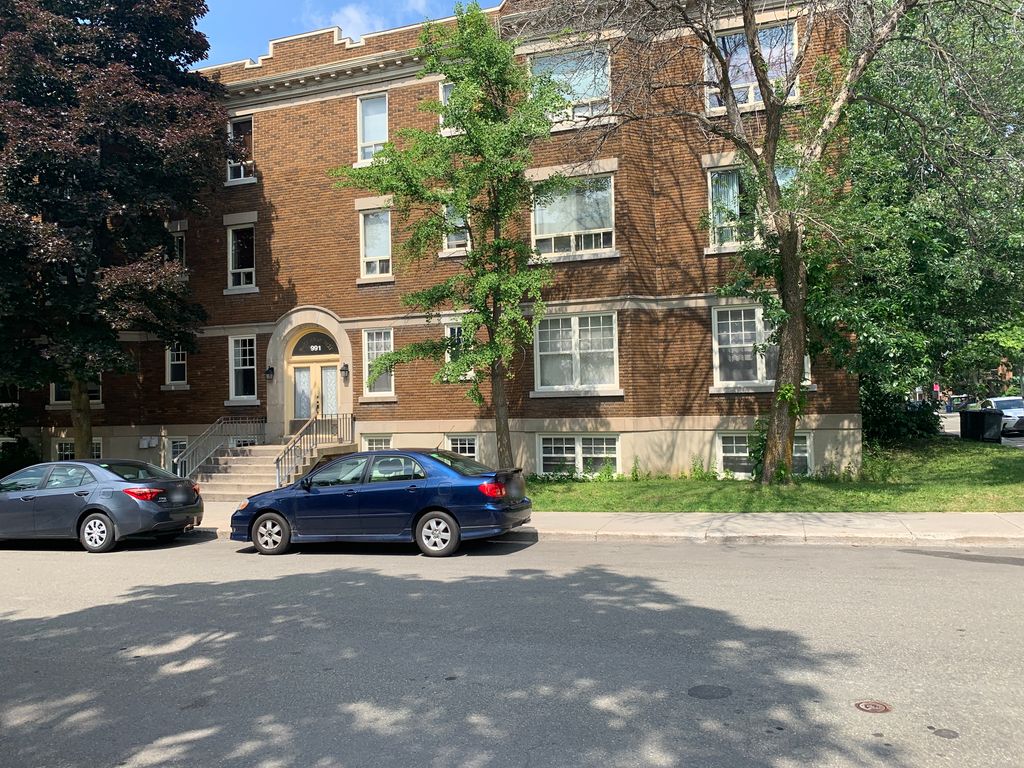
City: quebec_city